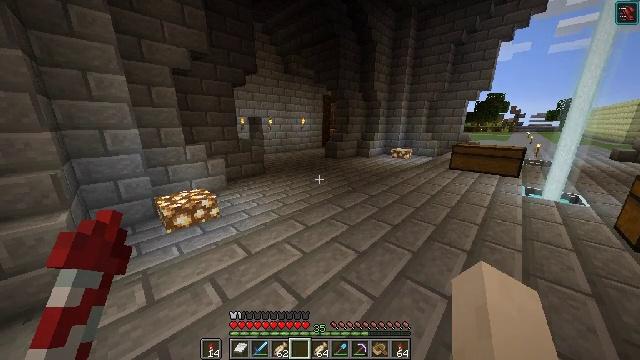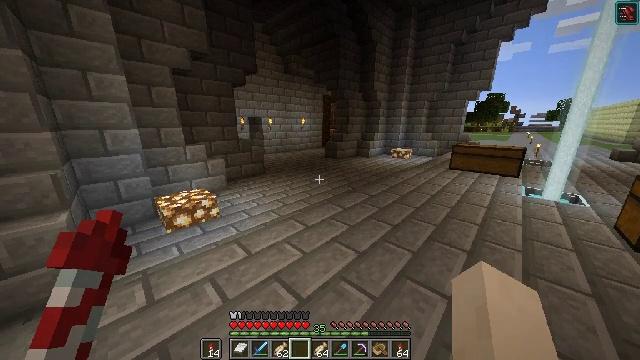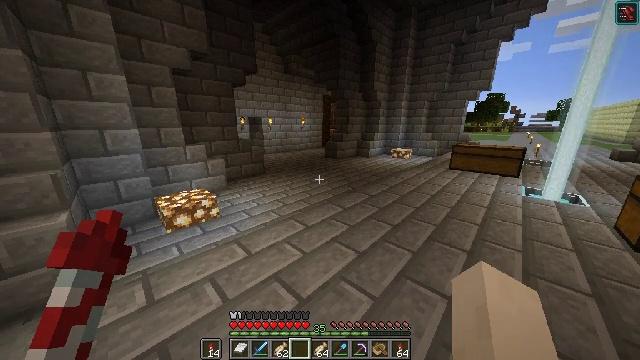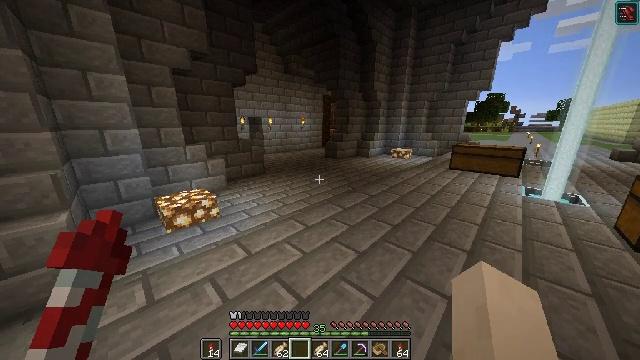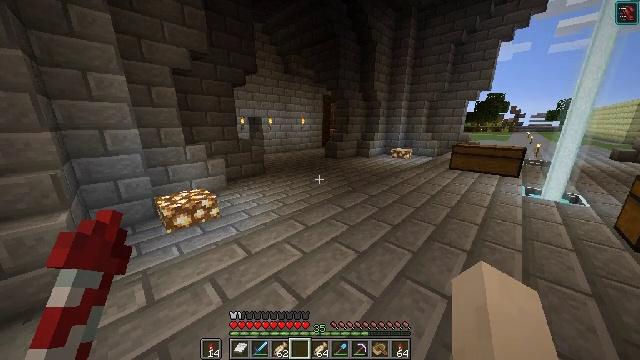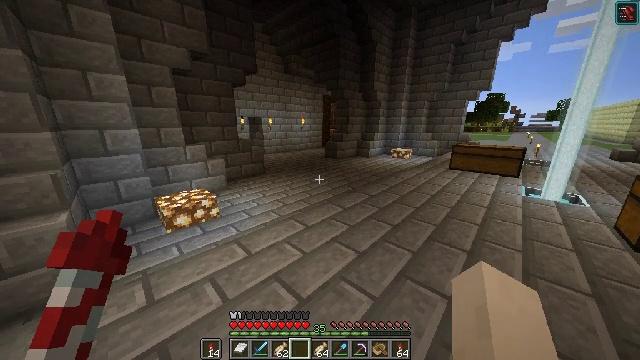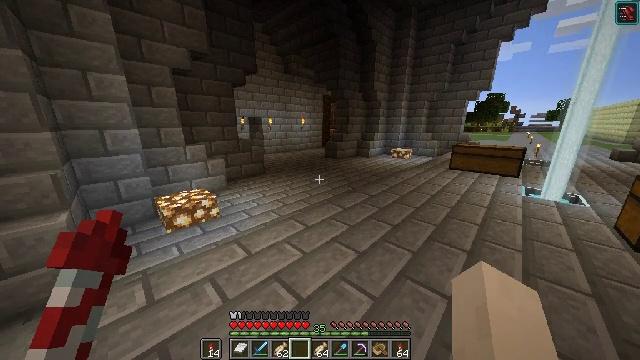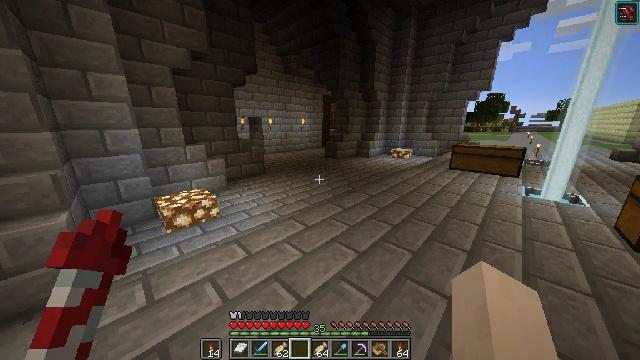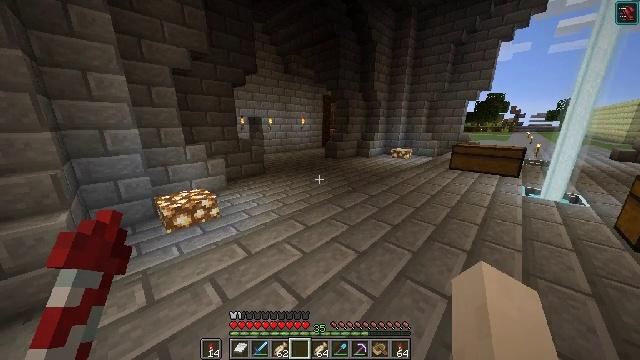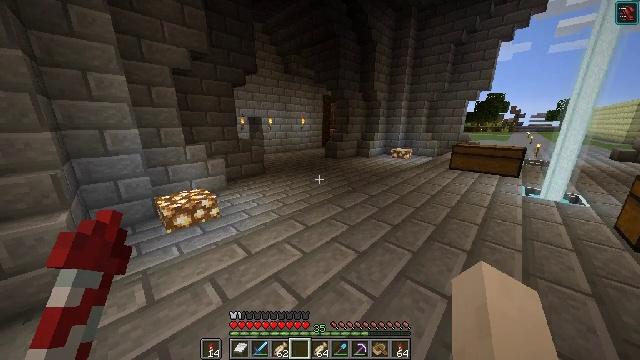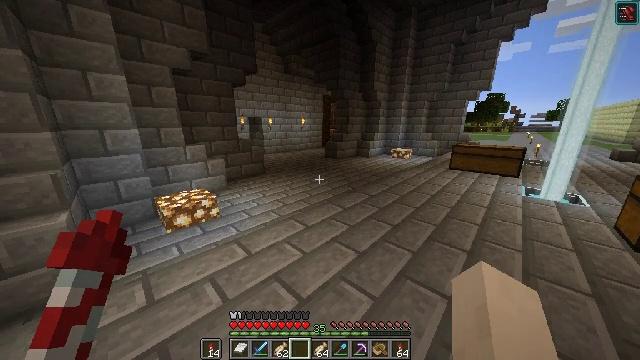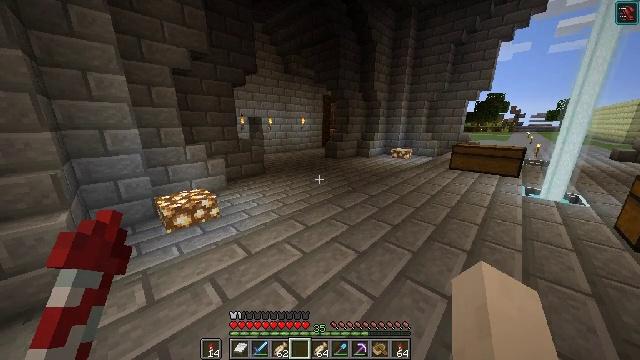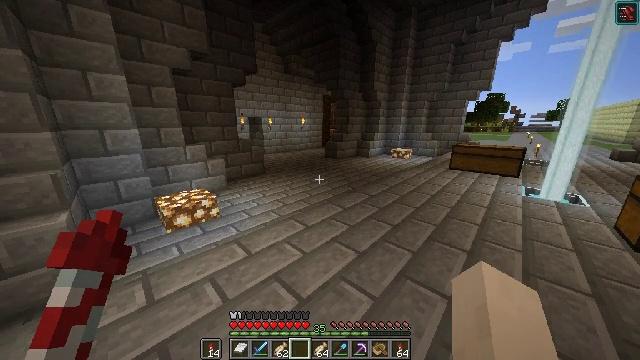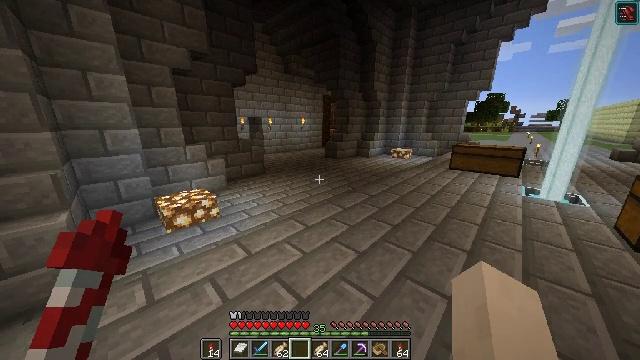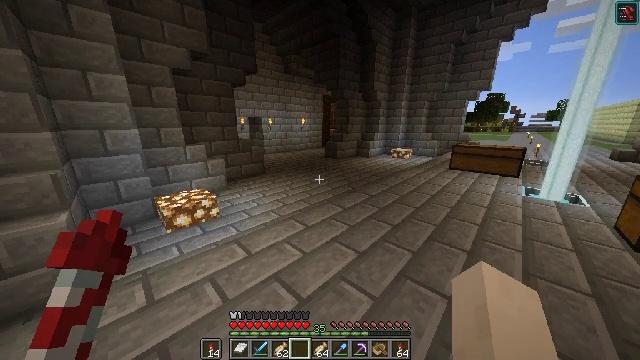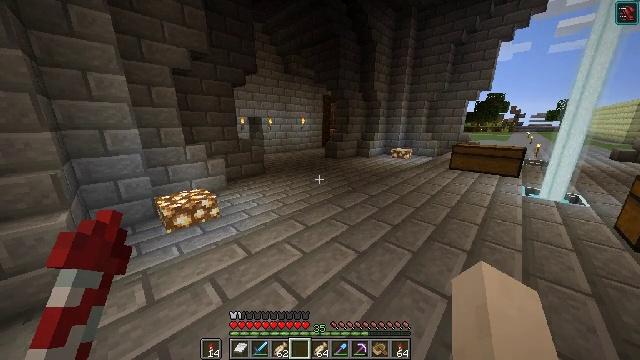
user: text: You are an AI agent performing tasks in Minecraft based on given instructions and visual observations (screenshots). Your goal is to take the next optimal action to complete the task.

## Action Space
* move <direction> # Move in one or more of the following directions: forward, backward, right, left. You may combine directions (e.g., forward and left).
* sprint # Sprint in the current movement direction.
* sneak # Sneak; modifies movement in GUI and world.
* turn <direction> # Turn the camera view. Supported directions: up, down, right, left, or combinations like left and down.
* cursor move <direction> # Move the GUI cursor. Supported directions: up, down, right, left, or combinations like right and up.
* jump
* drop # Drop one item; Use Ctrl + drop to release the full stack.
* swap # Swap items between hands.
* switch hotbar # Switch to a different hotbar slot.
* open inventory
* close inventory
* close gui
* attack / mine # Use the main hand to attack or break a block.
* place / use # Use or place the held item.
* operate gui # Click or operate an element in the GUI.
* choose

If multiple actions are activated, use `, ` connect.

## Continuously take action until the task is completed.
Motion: motion action
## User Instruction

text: Open the crafting table to craft a map.
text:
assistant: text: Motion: no_op
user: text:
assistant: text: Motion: no_op
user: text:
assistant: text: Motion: no_op
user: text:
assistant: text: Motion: no_op
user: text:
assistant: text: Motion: no_op
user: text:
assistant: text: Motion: no_op
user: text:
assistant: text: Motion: no_op
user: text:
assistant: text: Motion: no_op
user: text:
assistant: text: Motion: no_op
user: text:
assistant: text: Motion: no_op
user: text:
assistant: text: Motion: no_op
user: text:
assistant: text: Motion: no_op
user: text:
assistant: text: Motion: no_op
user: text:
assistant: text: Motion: no_op
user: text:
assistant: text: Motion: no_op
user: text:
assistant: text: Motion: no_op
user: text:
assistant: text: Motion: move forward
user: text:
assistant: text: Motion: move forward
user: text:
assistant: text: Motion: no_op
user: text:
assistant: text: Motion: move forward
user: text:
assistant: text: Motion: move forward
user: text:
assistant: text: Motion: move forward
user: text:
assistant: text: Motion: move forward
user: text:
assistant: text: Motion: move forward
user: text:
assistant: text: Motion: move forward
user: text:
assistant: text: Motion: move forward
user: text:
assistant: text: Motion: move forward
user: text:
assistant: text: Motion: move forward
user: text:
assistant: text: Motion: move forward and move left
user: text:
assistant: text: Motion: move forward and move left